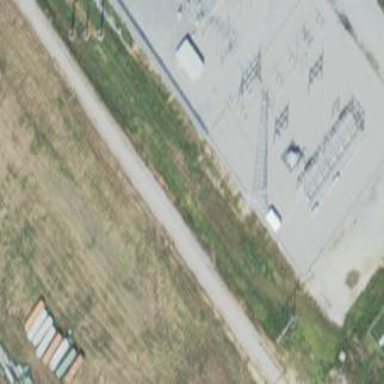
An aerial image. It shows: Distribution level power substation surrounded by fence.